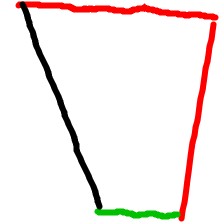
Shape: trapezoid